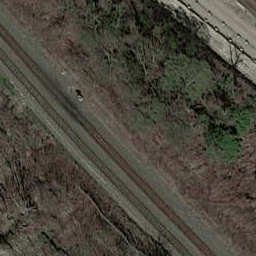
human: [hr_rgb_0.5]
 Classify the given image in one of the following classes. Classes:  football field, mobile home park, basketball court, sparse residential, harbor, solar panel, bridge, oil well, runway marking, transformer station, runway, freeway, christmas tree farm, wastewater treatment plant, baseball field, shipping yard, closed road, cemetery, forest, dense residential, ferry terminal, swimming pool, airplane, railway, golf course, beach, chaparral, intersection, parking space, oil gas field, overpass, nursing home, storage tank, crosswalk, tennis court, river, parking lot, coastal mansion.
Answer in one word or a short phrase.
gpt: railway